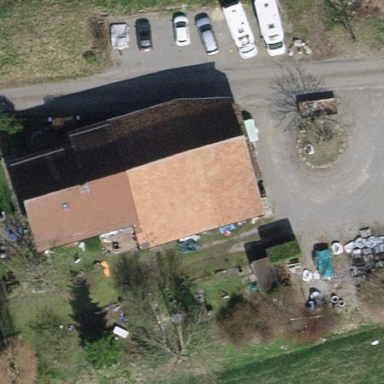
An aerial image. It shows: Farmyard area.